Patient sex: F
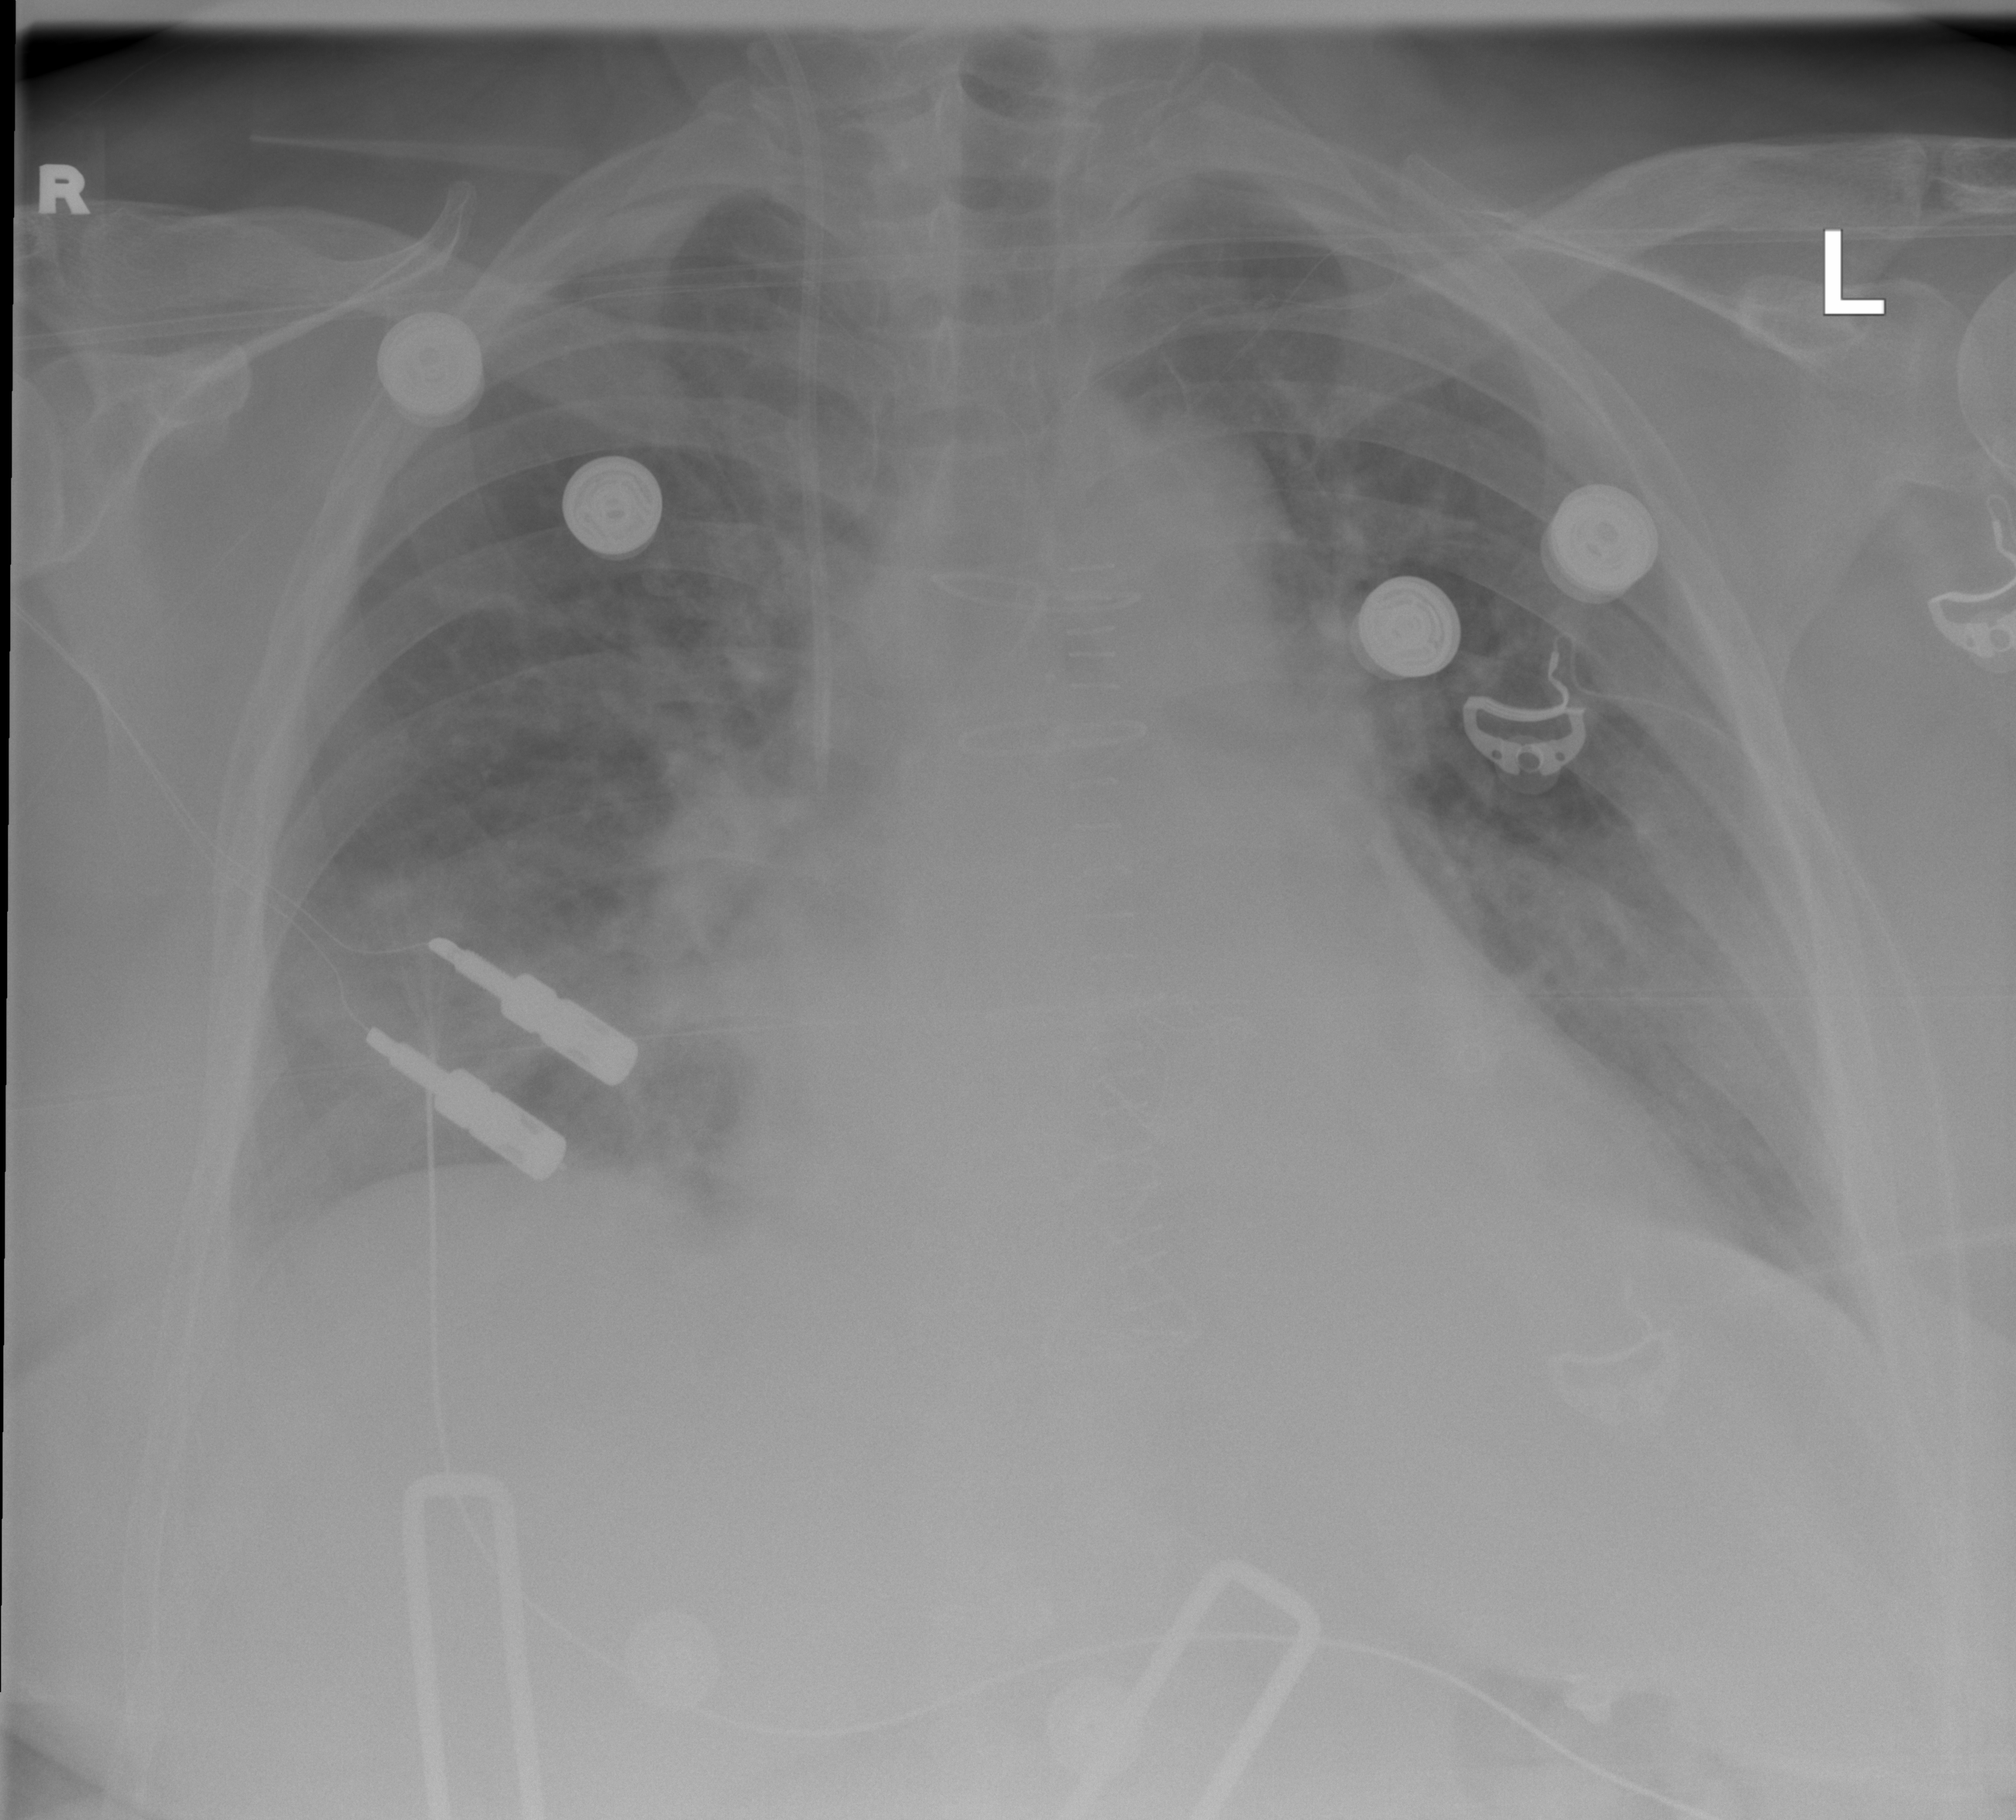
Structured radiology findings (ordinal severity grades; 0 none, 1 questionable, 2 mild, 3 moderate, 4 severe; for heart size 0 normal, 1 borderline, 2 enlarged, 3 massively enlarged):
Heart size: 2
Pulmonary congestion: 2
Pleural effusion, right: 0
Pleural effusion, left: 0
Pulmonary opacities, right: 0
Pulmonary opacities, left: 0
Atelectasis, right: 2
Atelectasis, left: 0